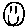
Label: smiley face